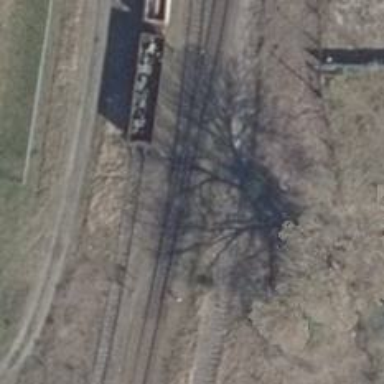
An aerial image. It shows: Railway switch.